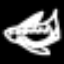
Label: airplane